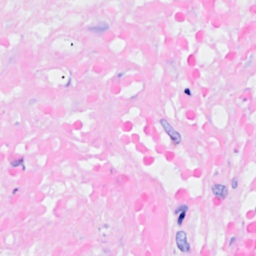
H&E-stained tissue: Breast